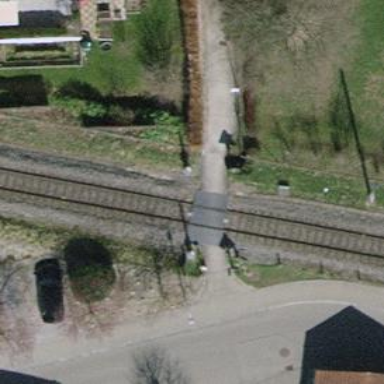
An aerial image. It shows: Railway crossing.